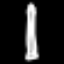
Label: pencil